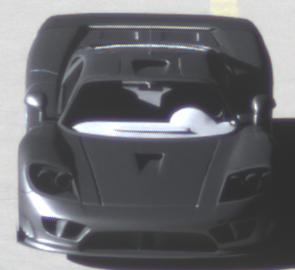
Make: Saleen
Model: S7
Detailed model: -
Model produced from: 2000
Model produced until: 2008
Doors: 2
Color: gray
Road condition: dry road
Daytime: morning or afternoon
Contrast: high contrast